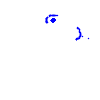
Particle: electron